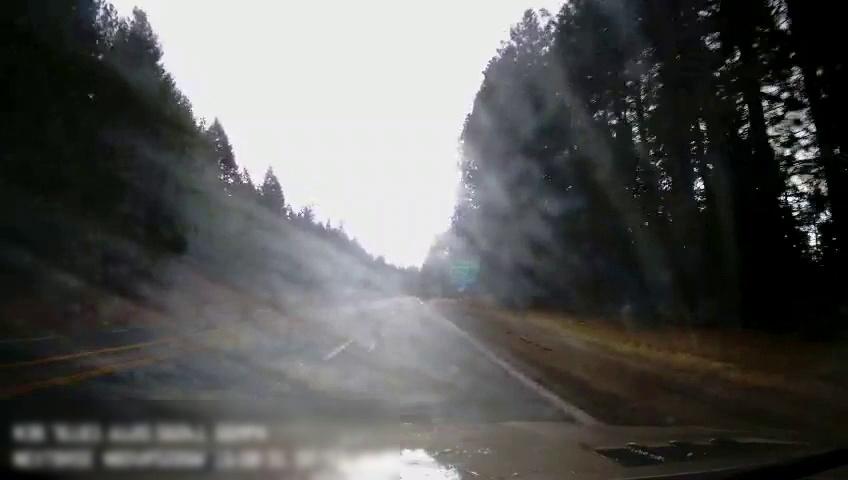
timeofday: Day
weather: Cloudy
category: Drivable Space
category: Lanes | Current Lane
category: Lanes | Current Lane
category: Lanes | Alternate Lane
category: Traffic | Signs